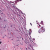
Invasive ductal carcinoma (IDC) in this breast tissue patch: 1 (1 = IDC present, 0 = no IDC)